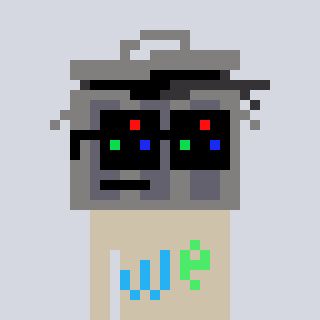
a pixel art character with square black sunglasses, a trashcan-shaped head and a bege-colored body on a cool background